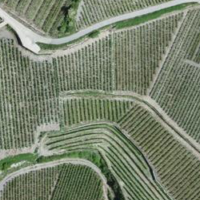
EUNIS habitat code: 40
Species observed at this site:
Cantharis rustica